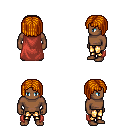
a pixel art fantasy rpg character, male body template, human, dark skin, maroon cape, gold greaves, dark blonde pageboy hairstyle, four views (front, back, left, right), 2x2 character sprite sheet, small pixel art, hard edges, no anti-aliasing